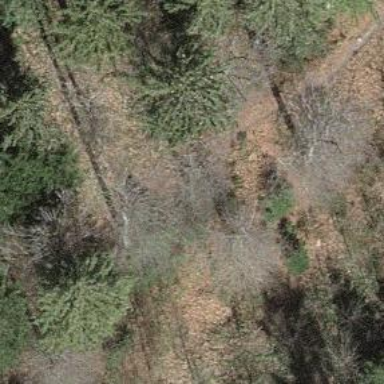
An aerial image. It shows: Path.